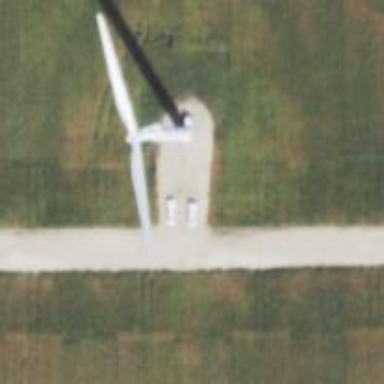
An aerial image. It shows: Wind turbine generator that utilizes wind as its source for generating electricity. It is of the horizontal axis type.